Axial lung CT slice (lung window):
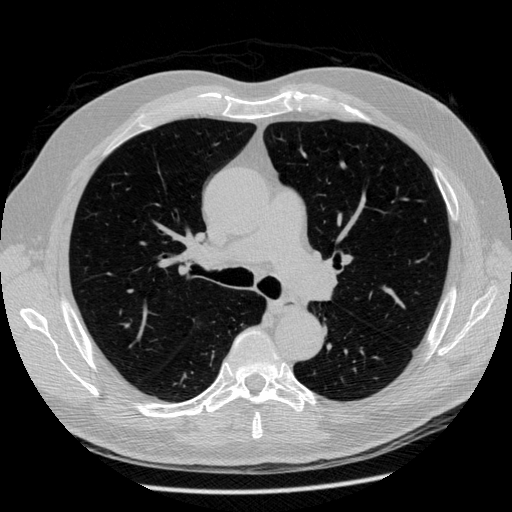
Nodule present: no